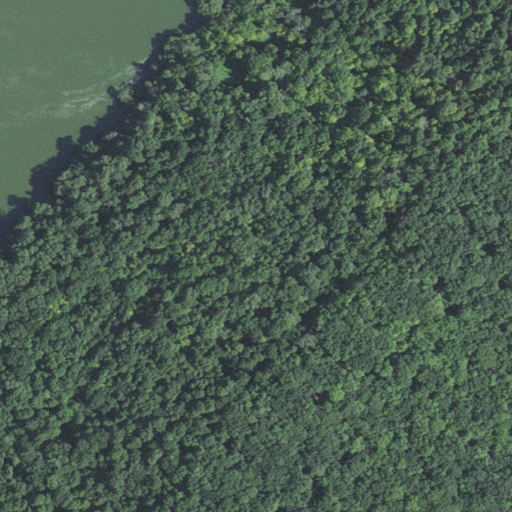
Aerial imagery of cliff(s) in Wisconsin named High Cliff containing woody wetlands, deciduous forest, open water, grassland, and open development